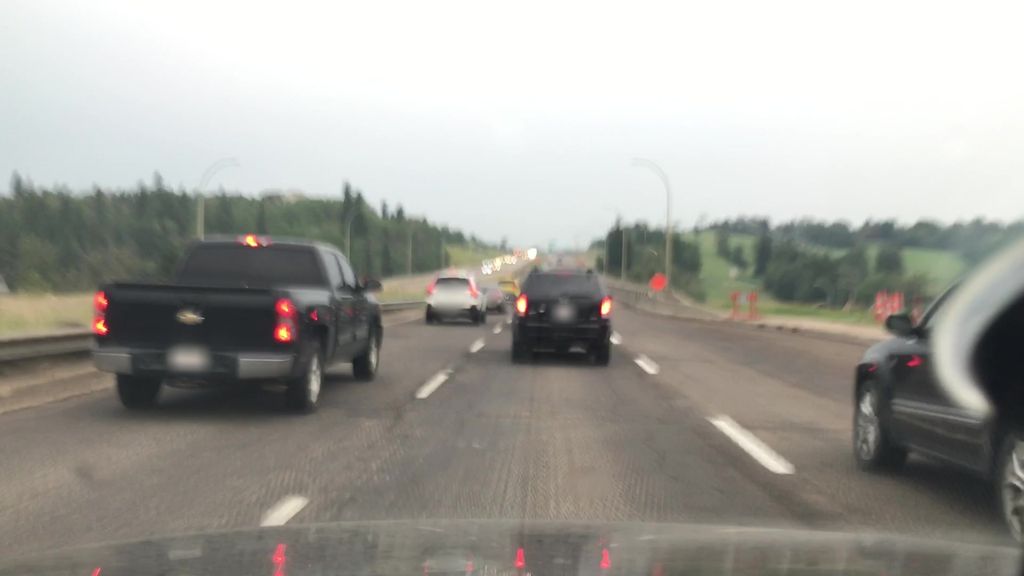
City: edmonton